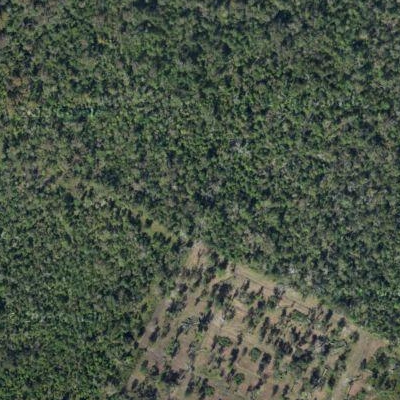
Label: Forest